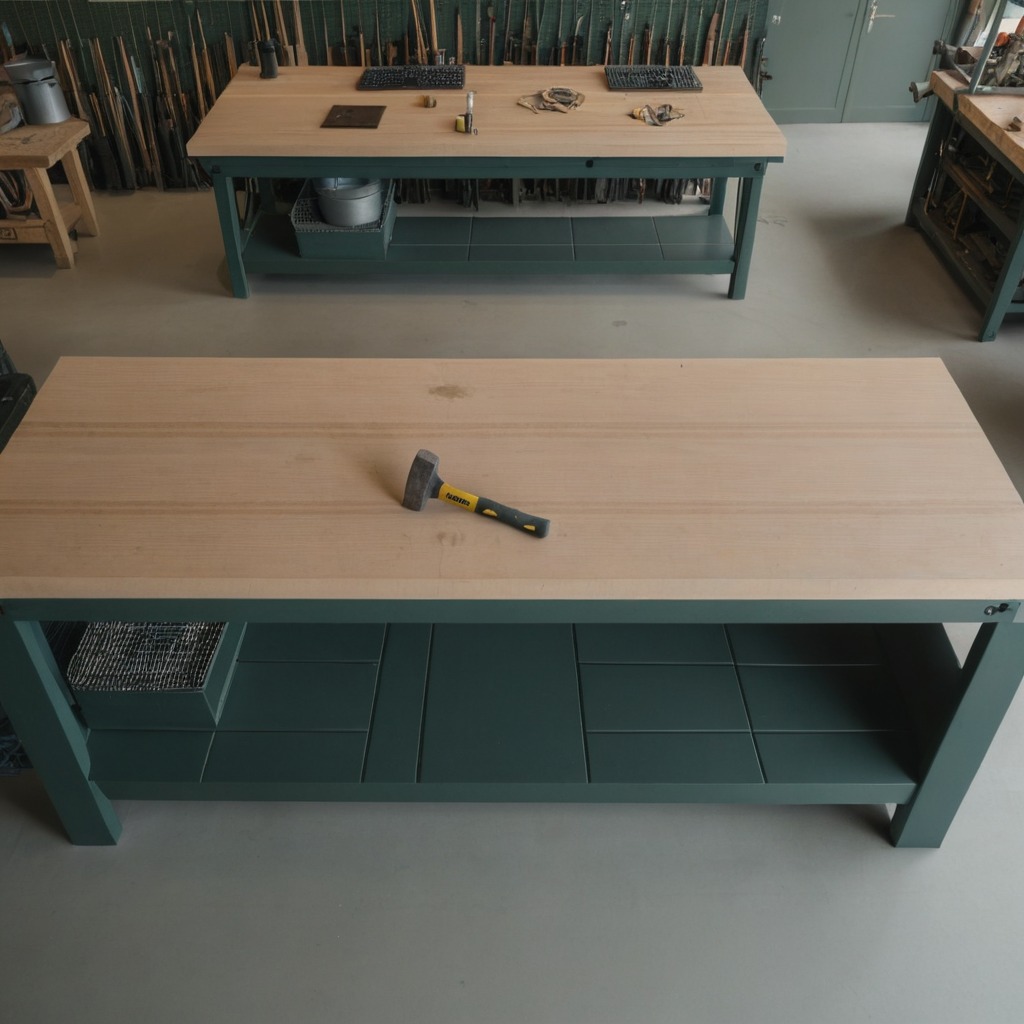
A hammer is lying on a workbench inside a coastal fishing gear workshop.